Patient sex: M
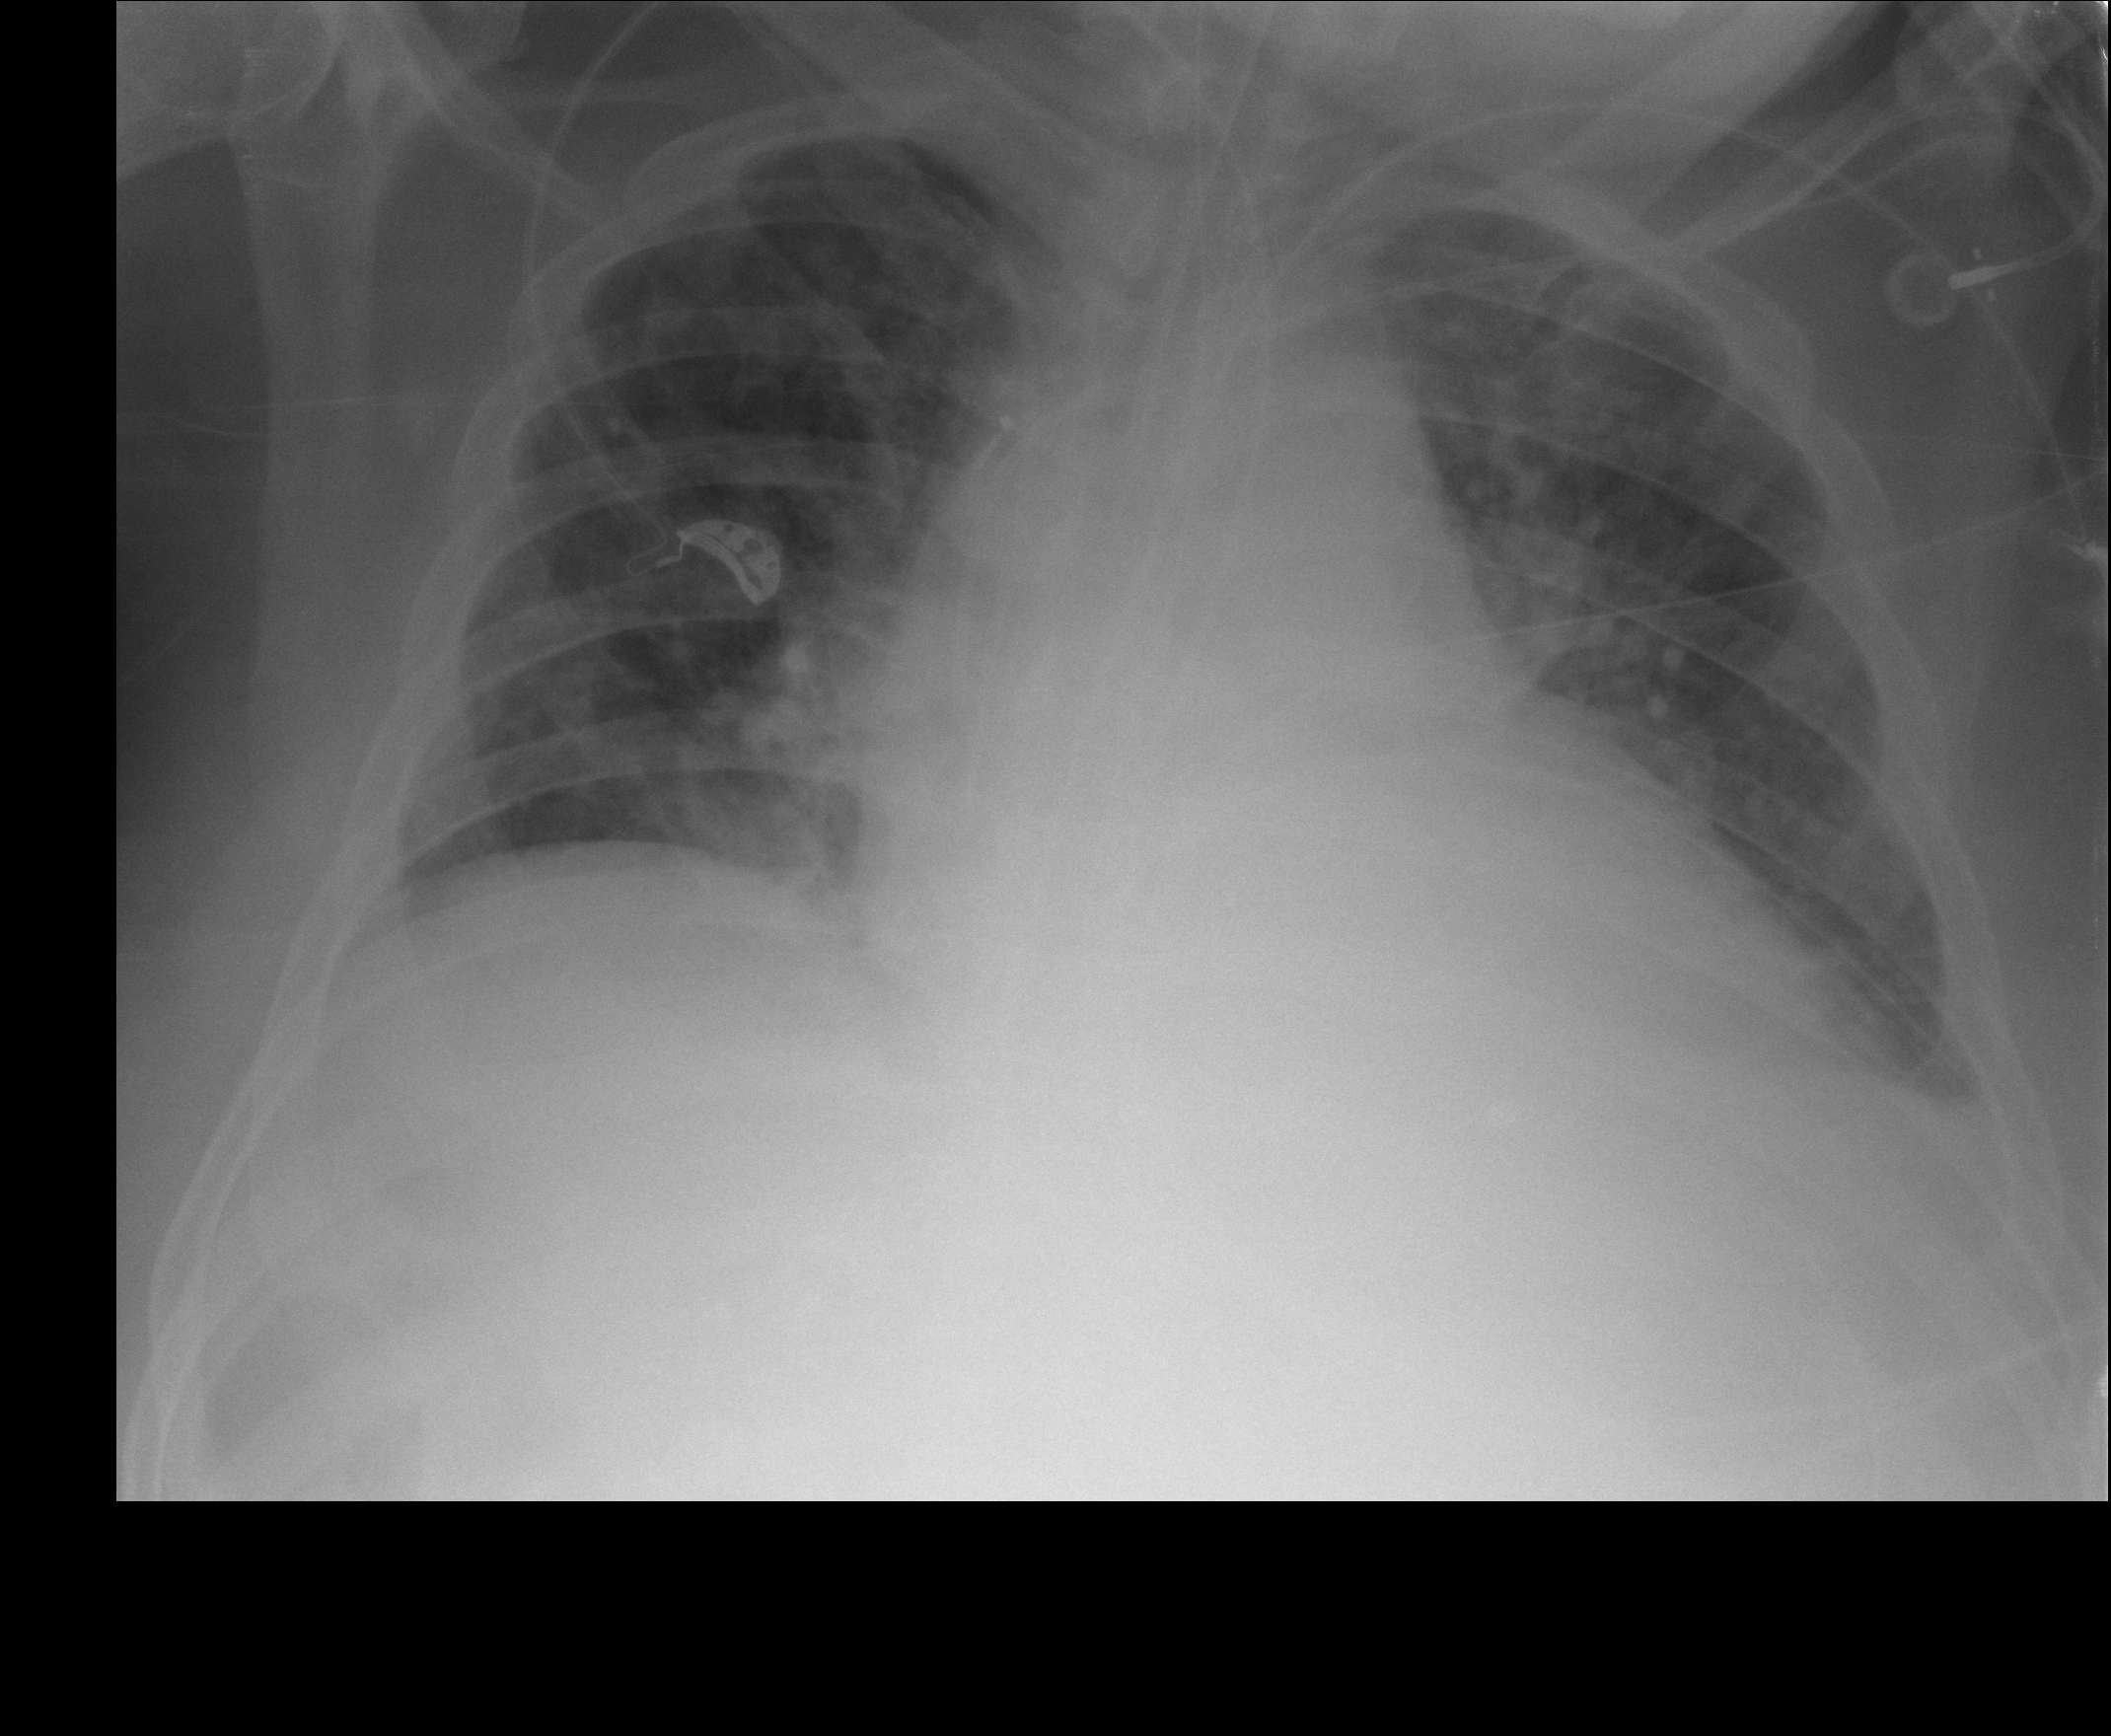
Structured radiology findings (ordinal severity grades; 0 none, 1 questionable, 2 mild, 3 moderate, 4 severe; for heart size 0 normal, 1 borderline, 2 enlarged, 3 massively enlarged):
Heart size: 1
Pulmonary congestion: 2
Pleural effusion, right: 0
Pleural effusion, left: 2
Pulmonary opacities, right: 2
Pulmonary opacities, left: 2
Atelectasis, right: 2
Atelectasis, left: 2